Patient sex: M
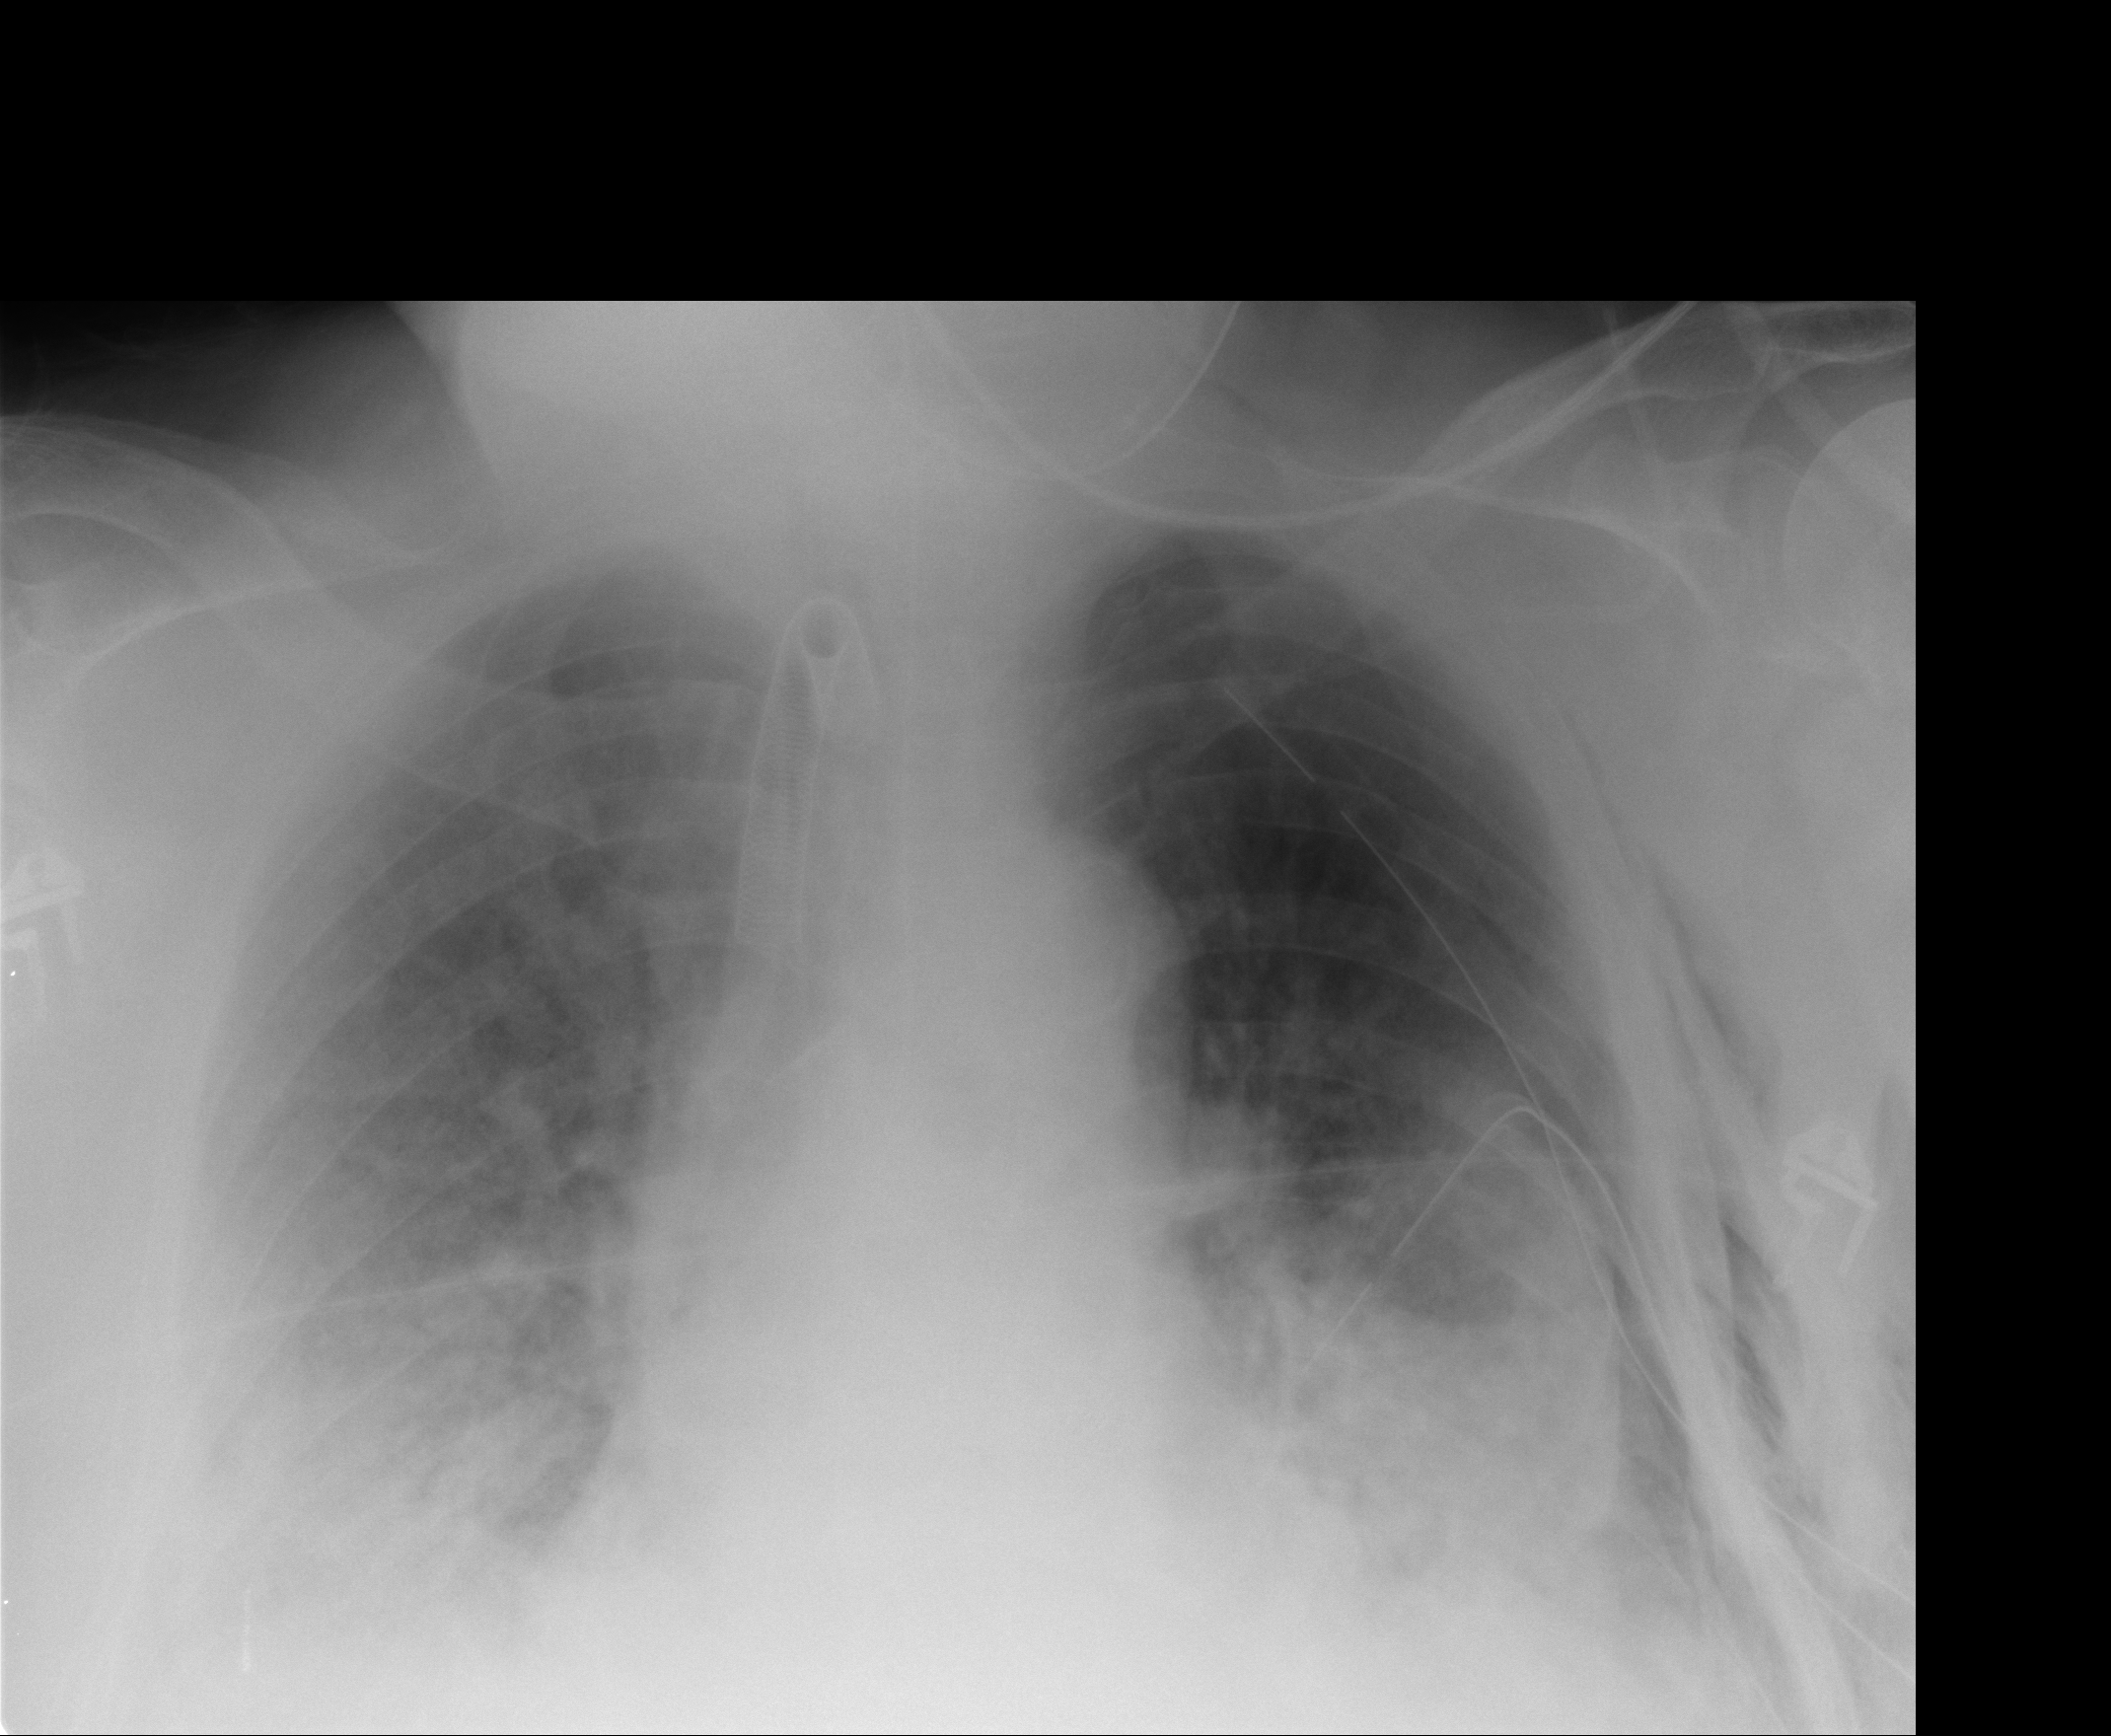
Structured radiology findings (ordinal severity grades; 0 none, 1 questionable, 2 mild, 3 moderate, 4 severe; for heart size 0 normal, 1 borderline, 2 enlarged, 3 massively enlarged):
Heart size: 2
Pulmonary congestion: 3
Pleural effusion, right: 2
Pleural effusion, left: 2
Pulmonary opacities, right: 2
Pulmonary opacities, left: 3
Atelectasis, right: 3
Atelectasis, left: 3